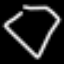
Label: diamond